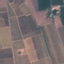
Land use / land cover class: PermanentCrop